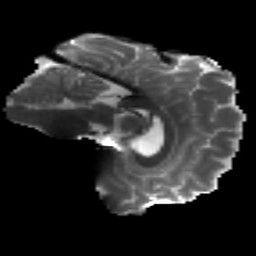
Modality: T2w
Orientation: sagittal
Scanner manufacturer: siemens
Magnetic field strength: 3 T
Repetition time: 4.16 s
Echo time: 0.0806 s